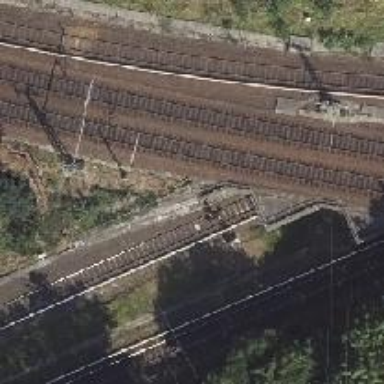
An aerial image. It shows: Electrified light rail railway.